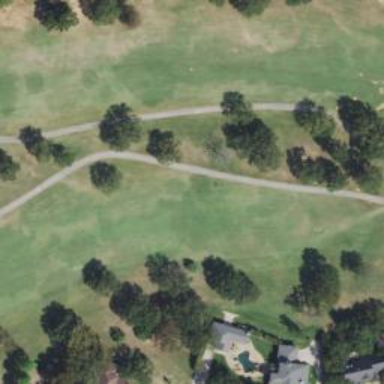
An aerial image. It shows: View of golf hole.